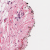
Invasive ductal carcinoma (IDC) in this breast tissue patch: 0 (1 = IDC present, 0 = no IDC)